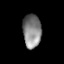
Tissue: lung
Cell type: Endothelial cells
Senescence score: 0.5602
Nuclear area (px): 607
Mean DAPI intensity: 130.753